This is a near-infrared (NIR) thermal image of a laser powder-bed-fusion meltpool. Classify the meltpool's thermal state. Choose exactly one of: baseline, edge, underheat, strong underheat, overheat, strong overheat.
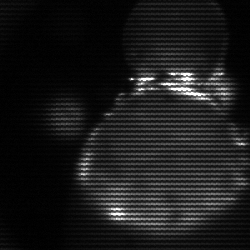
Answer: edge